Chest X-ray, PA view. Patient: 28 years old, sex M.
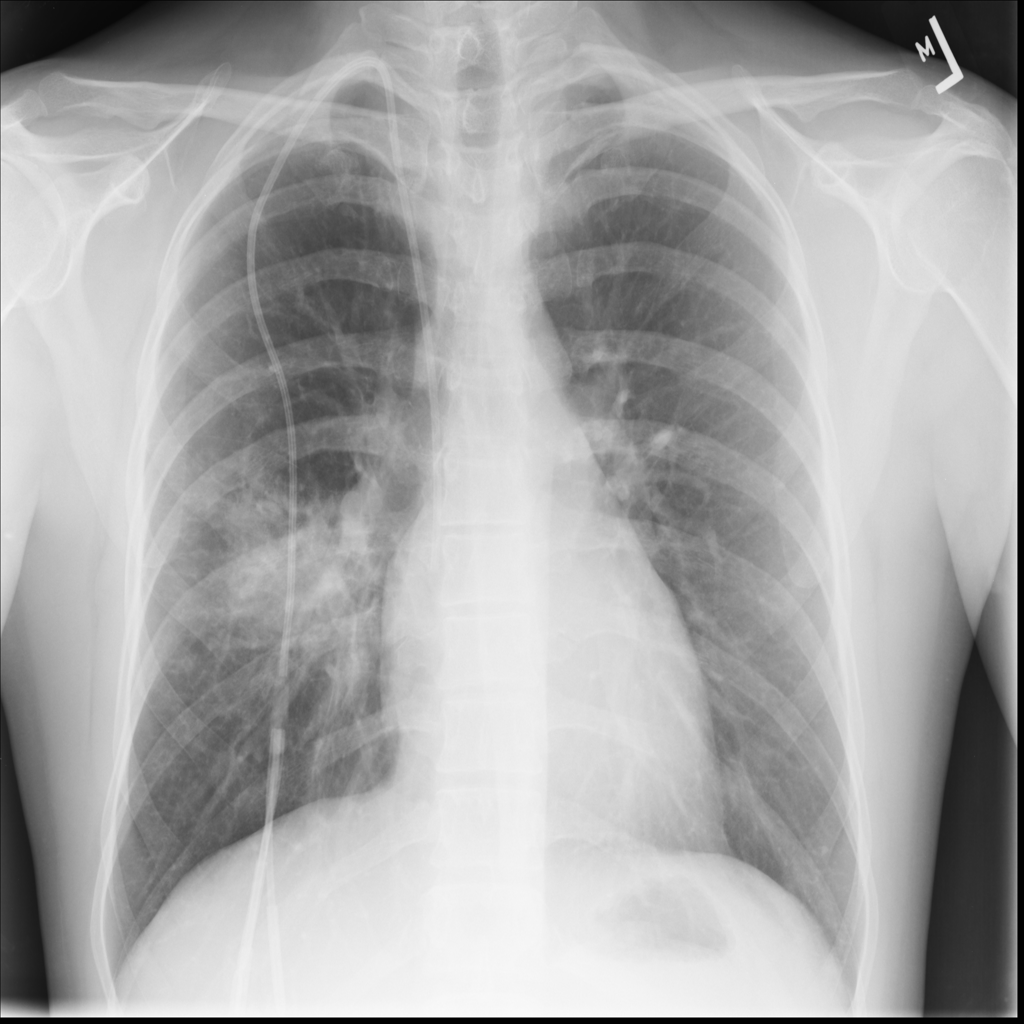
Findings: Consolidation, Pneumonia